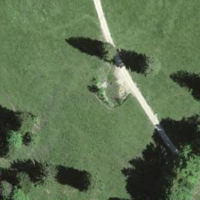
EUNIS habitat code: 24
Species observed at this site:
Caltha palustris